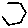
Label: hexagon